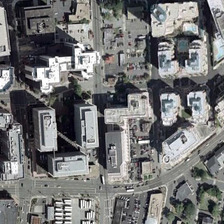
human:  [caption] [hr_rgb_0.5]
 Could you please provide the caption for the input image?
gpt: many tall buildings are in a commercial area .

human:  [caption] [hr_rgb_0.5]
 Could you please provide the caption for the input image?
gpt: many tall buildings are in a commercial area .

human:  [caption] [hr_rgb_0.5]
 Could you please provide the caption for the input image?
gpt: many tall buildings are in a commercial area .

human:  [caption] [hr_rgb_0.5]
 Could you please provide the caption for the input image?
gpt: many tall buildings are in a commercial area .

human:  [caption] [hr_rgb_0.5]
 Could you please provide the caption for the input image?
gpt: many tall buildings are in a commercial area .